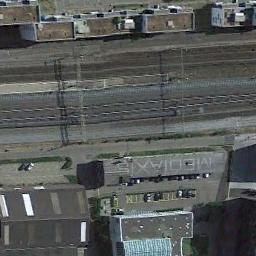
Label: railway